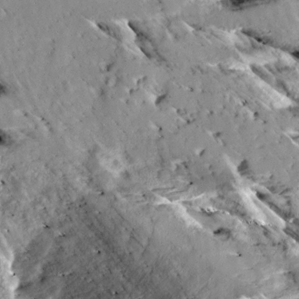
Label: non_frost